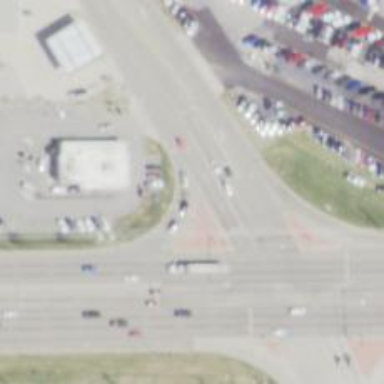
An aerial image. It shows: Trunk link highway.